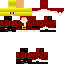
A male human skin with medium skin, wearing blonde long hair dressed in a red suit and red pants, featuring a closed mouth.